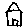
Label: house